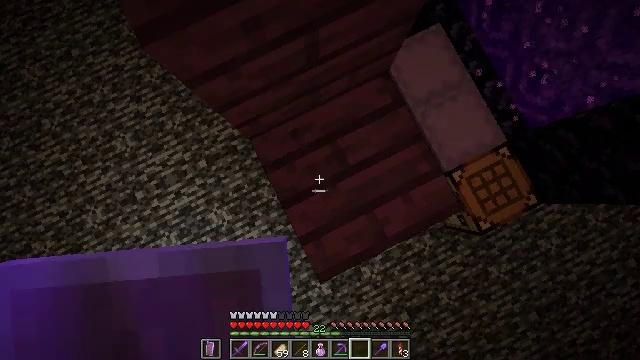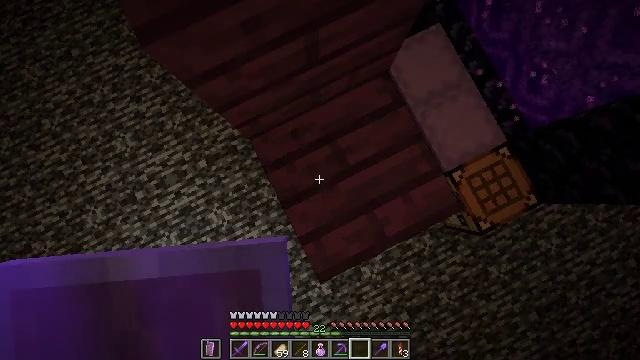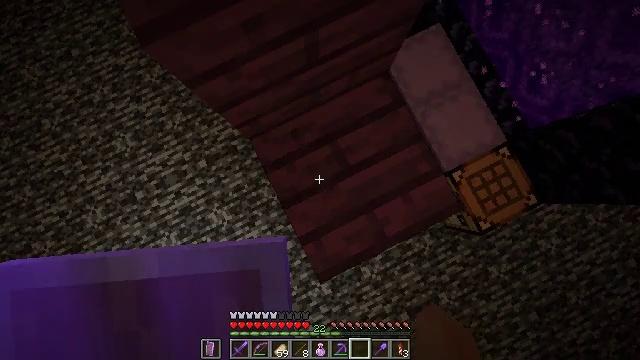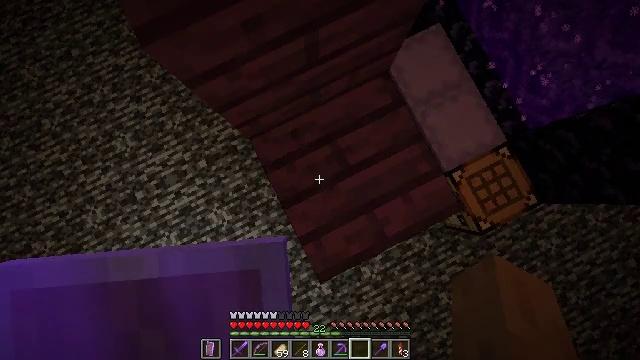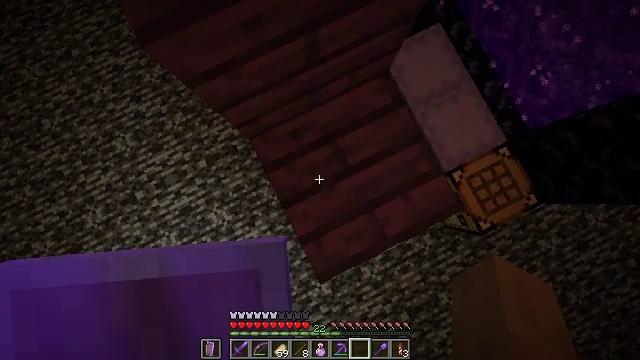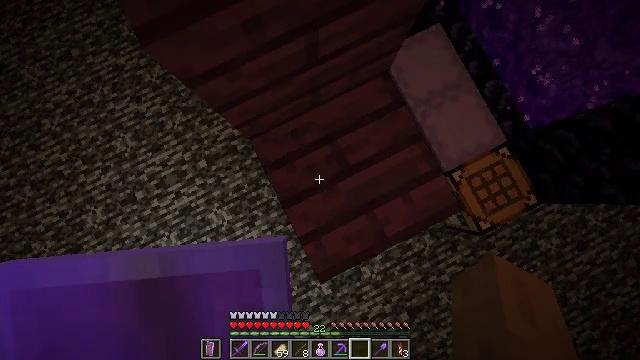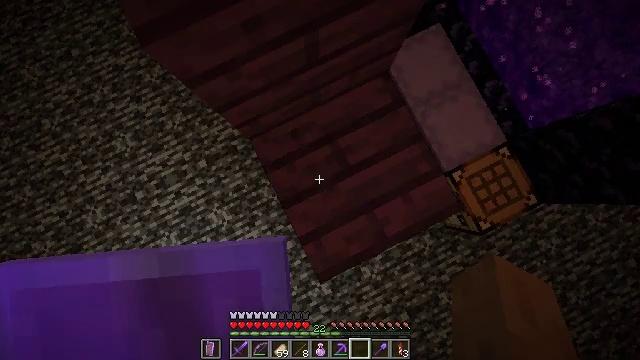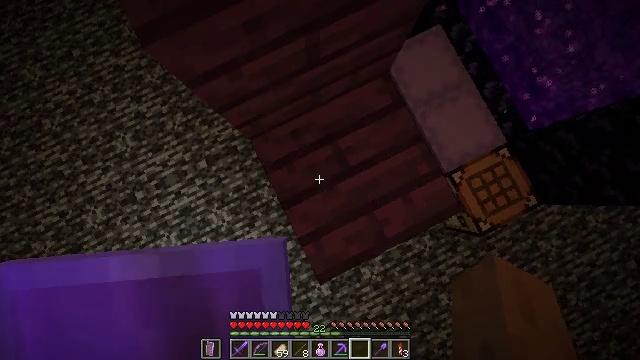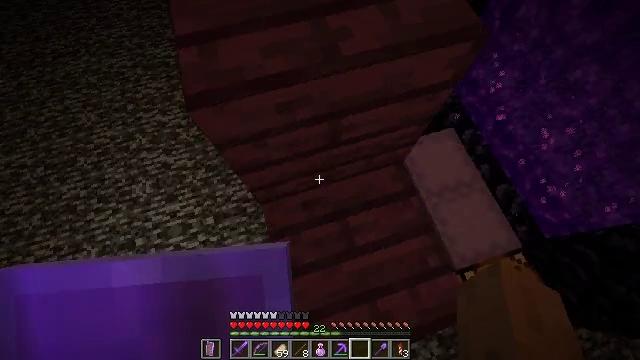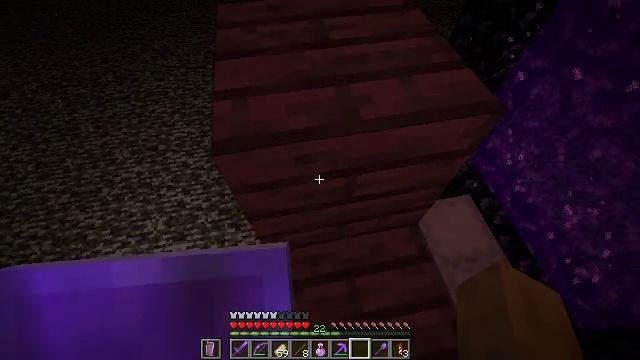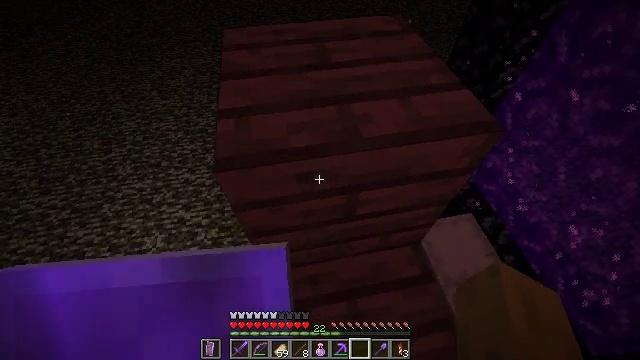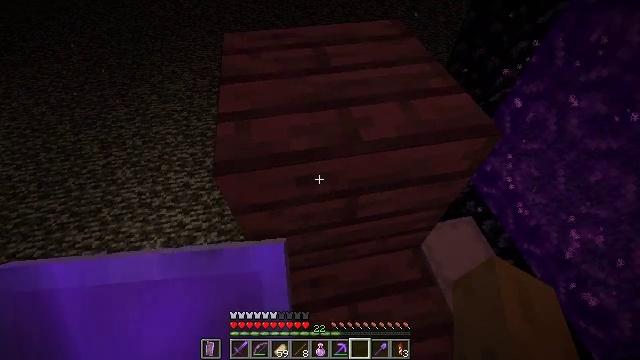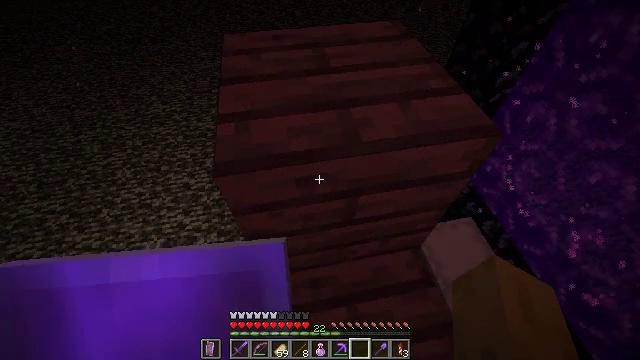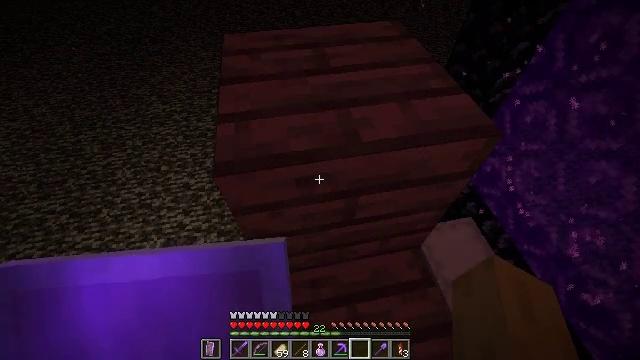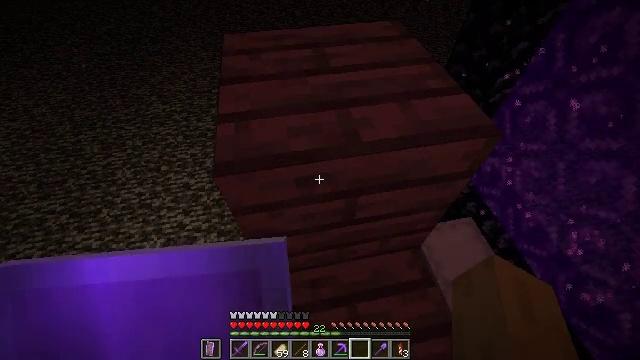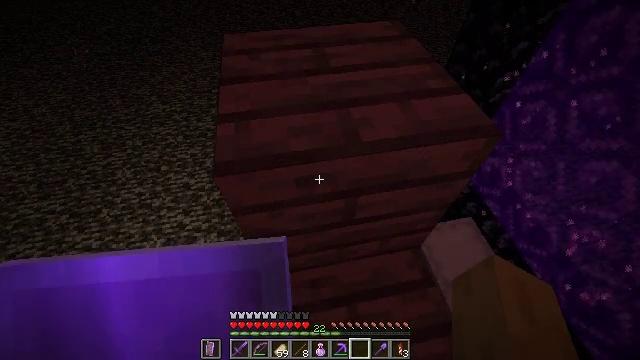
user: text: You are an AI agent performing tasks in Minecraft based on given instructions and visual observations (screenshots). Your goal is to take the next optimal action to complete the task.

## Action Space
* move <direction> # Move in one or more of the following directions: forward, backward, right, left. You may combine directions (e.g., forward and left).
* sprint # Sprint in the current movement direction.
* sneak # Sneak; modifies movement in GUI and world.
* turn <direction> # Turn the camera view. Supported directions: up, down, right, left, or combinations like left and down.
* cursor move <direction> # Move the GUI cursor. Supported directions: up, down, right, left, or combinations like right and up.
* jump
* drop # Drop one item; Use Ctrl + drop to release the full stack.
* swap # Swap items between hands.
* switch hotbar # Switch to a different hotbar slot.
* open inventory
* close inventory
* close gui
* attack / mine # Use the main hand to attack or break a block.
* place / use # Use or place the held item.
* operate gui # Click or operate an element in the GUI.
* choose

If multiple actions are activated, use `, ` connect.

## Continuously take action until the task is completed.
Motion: motion action
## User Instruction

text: Attack the crimson planks to collect them.
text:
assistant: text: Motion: no_op
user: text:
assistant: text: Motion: no_op
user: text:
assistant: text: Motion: no_op
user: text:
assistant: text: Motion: no_op
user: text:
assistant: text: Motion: no_op
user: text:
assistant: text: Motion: no_op
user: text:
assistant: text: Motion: no_op
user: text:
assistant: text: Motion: turn left and up
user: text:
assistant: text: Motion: turn left and up
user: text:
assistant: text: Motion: turn up
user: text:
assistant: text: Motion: no_op
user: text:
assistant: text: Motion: no_op
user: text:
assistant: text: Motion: no_op
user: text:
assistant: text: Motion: no_op
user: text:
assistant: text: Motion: no_op
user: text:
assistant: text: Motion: no_op
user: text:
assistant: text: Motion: no_op
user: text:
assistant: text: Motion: no_op
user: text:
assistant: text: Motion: no_op
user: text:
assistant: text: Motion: open inventory
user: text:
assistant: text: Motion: open inventory
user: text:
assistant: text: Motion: turn right and down
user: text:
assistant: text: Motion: turn right and down
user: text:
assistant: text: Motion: turn right
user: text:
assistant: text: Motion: no_op
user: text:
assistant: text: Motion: no_op
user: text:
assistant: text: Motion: no_op
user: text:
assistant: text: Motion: no_op
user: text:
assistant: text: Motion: turn right
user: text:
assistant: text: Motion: no_op